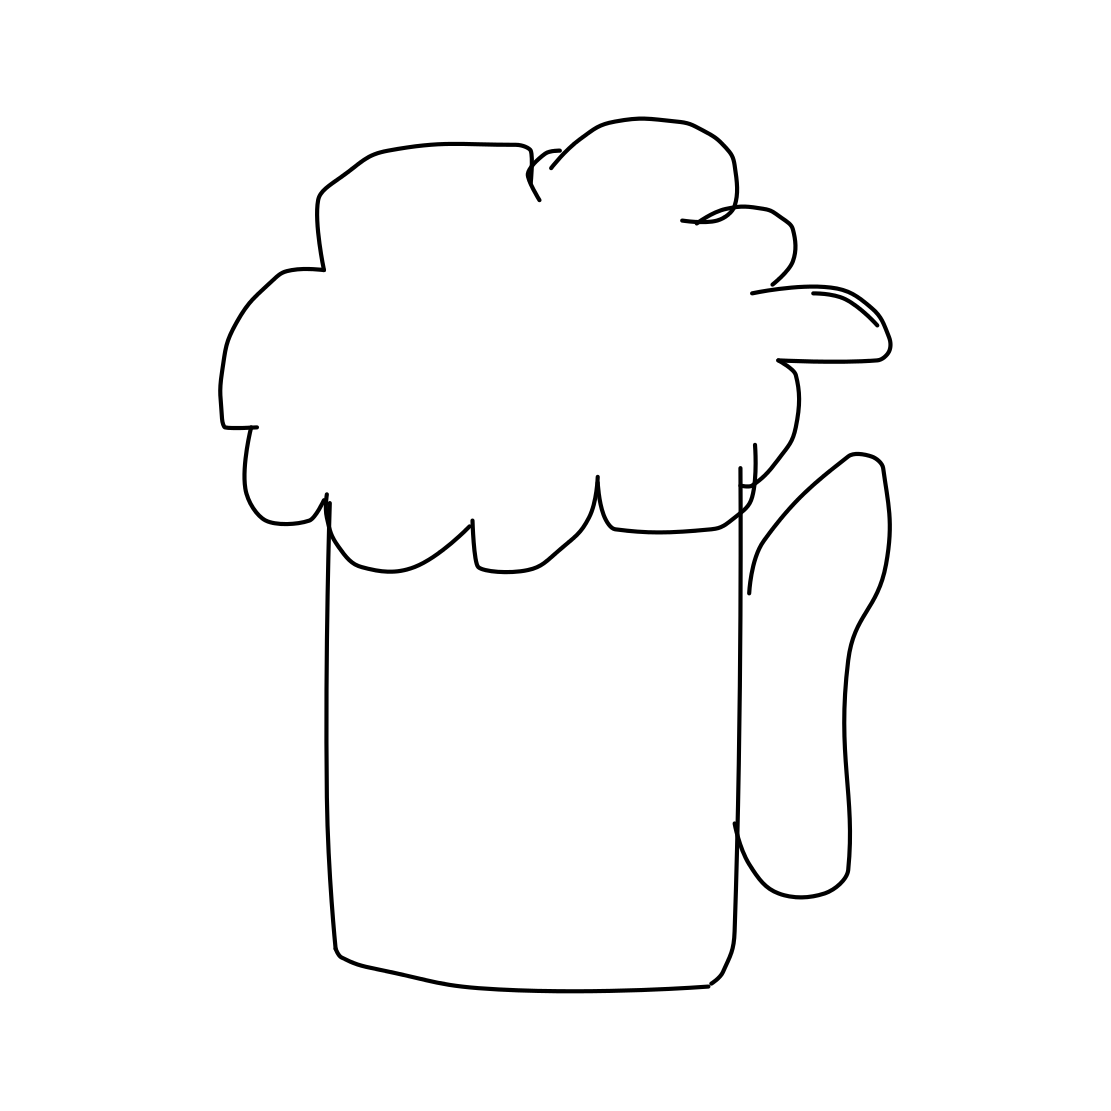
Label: beer-mug